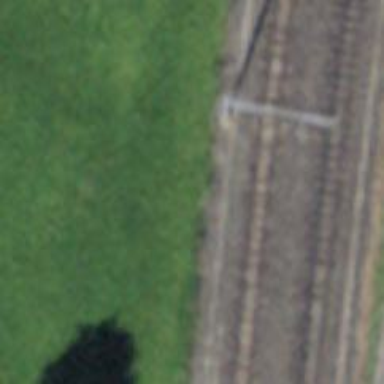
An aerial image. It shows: Narrow-gauge railway siding with contact lines for electrification.